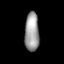
Tissue: prostate
Cell type: Fibroblasts
Senescence score: 0.7073
Nuclear area (px): 546
Mean DAPI intensity: 156.505